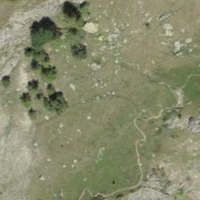
EUNIS habitat code: 23
Species observed at this site:
Colchicum autumnale